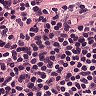
Metastatic tissue present: no